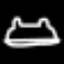
Label: frog